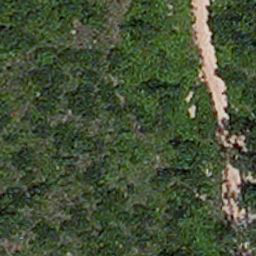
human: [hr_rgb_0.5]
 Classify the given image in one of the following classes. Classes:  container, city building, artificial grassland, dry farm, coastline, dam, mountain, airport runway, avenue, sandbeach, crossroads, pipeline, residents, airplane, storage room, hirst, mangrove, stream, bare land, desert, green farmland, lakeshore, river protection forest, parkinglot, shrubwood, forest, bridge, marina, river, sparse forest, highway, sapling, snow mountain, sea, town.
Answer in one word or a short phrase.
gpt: avenue